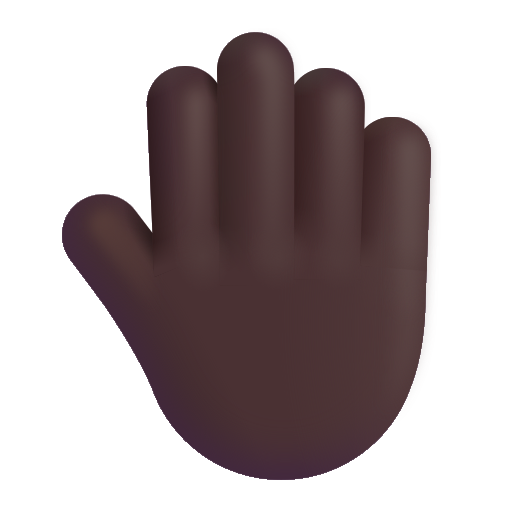
raised back of hand color dark